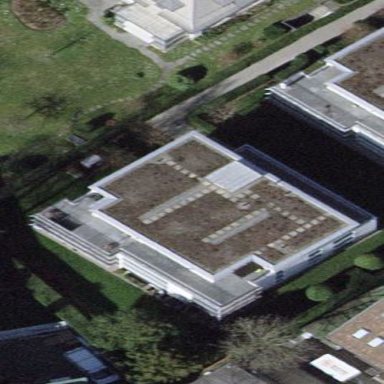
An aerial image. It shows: Balcony as part of building.